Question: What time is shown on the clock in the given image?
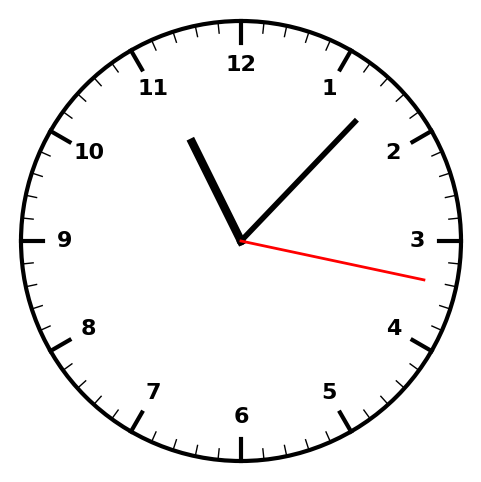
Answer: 11:07:17